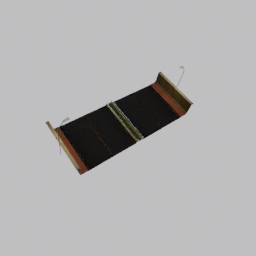
Label: architecture